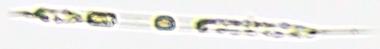
Label: Rhizosolenia